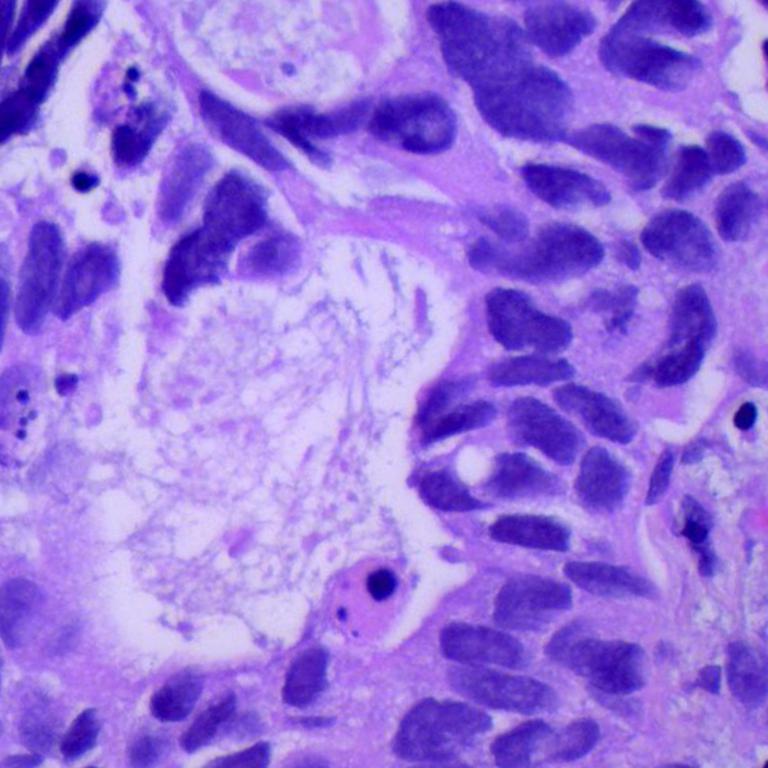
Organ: lung
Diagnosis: adenocarcinomas